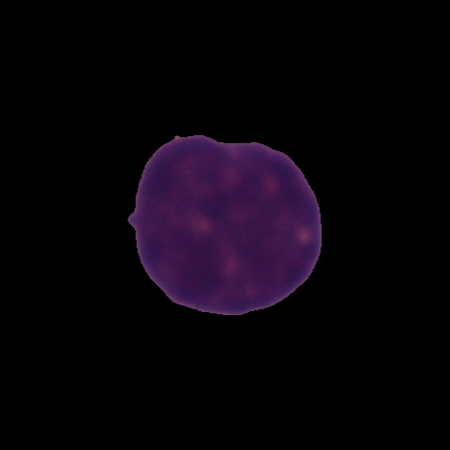
Label: healthy